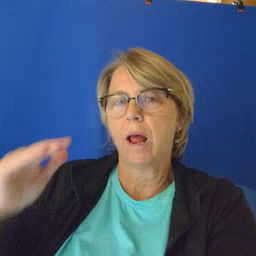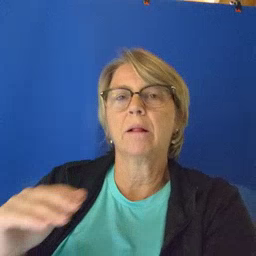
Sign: child